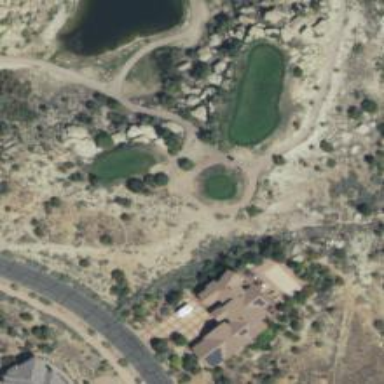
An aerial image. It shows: Path for golf carts.